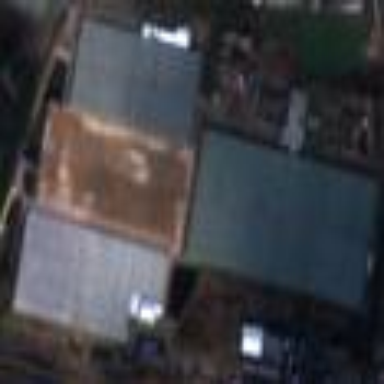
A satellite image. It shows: Greenhouse used for horticulture.